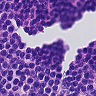
Metastatic tissue present: no